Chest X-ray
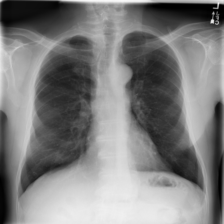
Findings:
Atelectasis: negative
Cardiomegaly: negative
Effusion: negative
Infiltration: positive
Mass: negative
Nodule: negative
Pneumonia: negative
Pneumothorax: negative
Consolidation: negative
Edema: negative
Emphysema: negative
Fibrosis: negative
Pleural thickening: negative
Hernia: negative